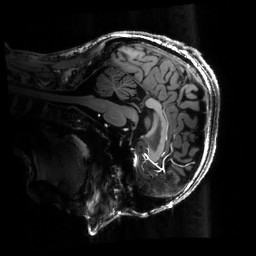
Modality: T1w
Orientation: sagittal
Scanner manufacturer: siemens
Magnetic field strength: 6.98 T
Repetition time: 2.3 s
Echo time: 0.00273 s